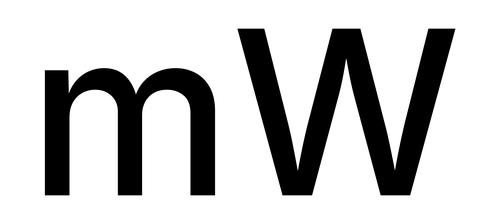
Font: Inter_Medium